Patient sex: F
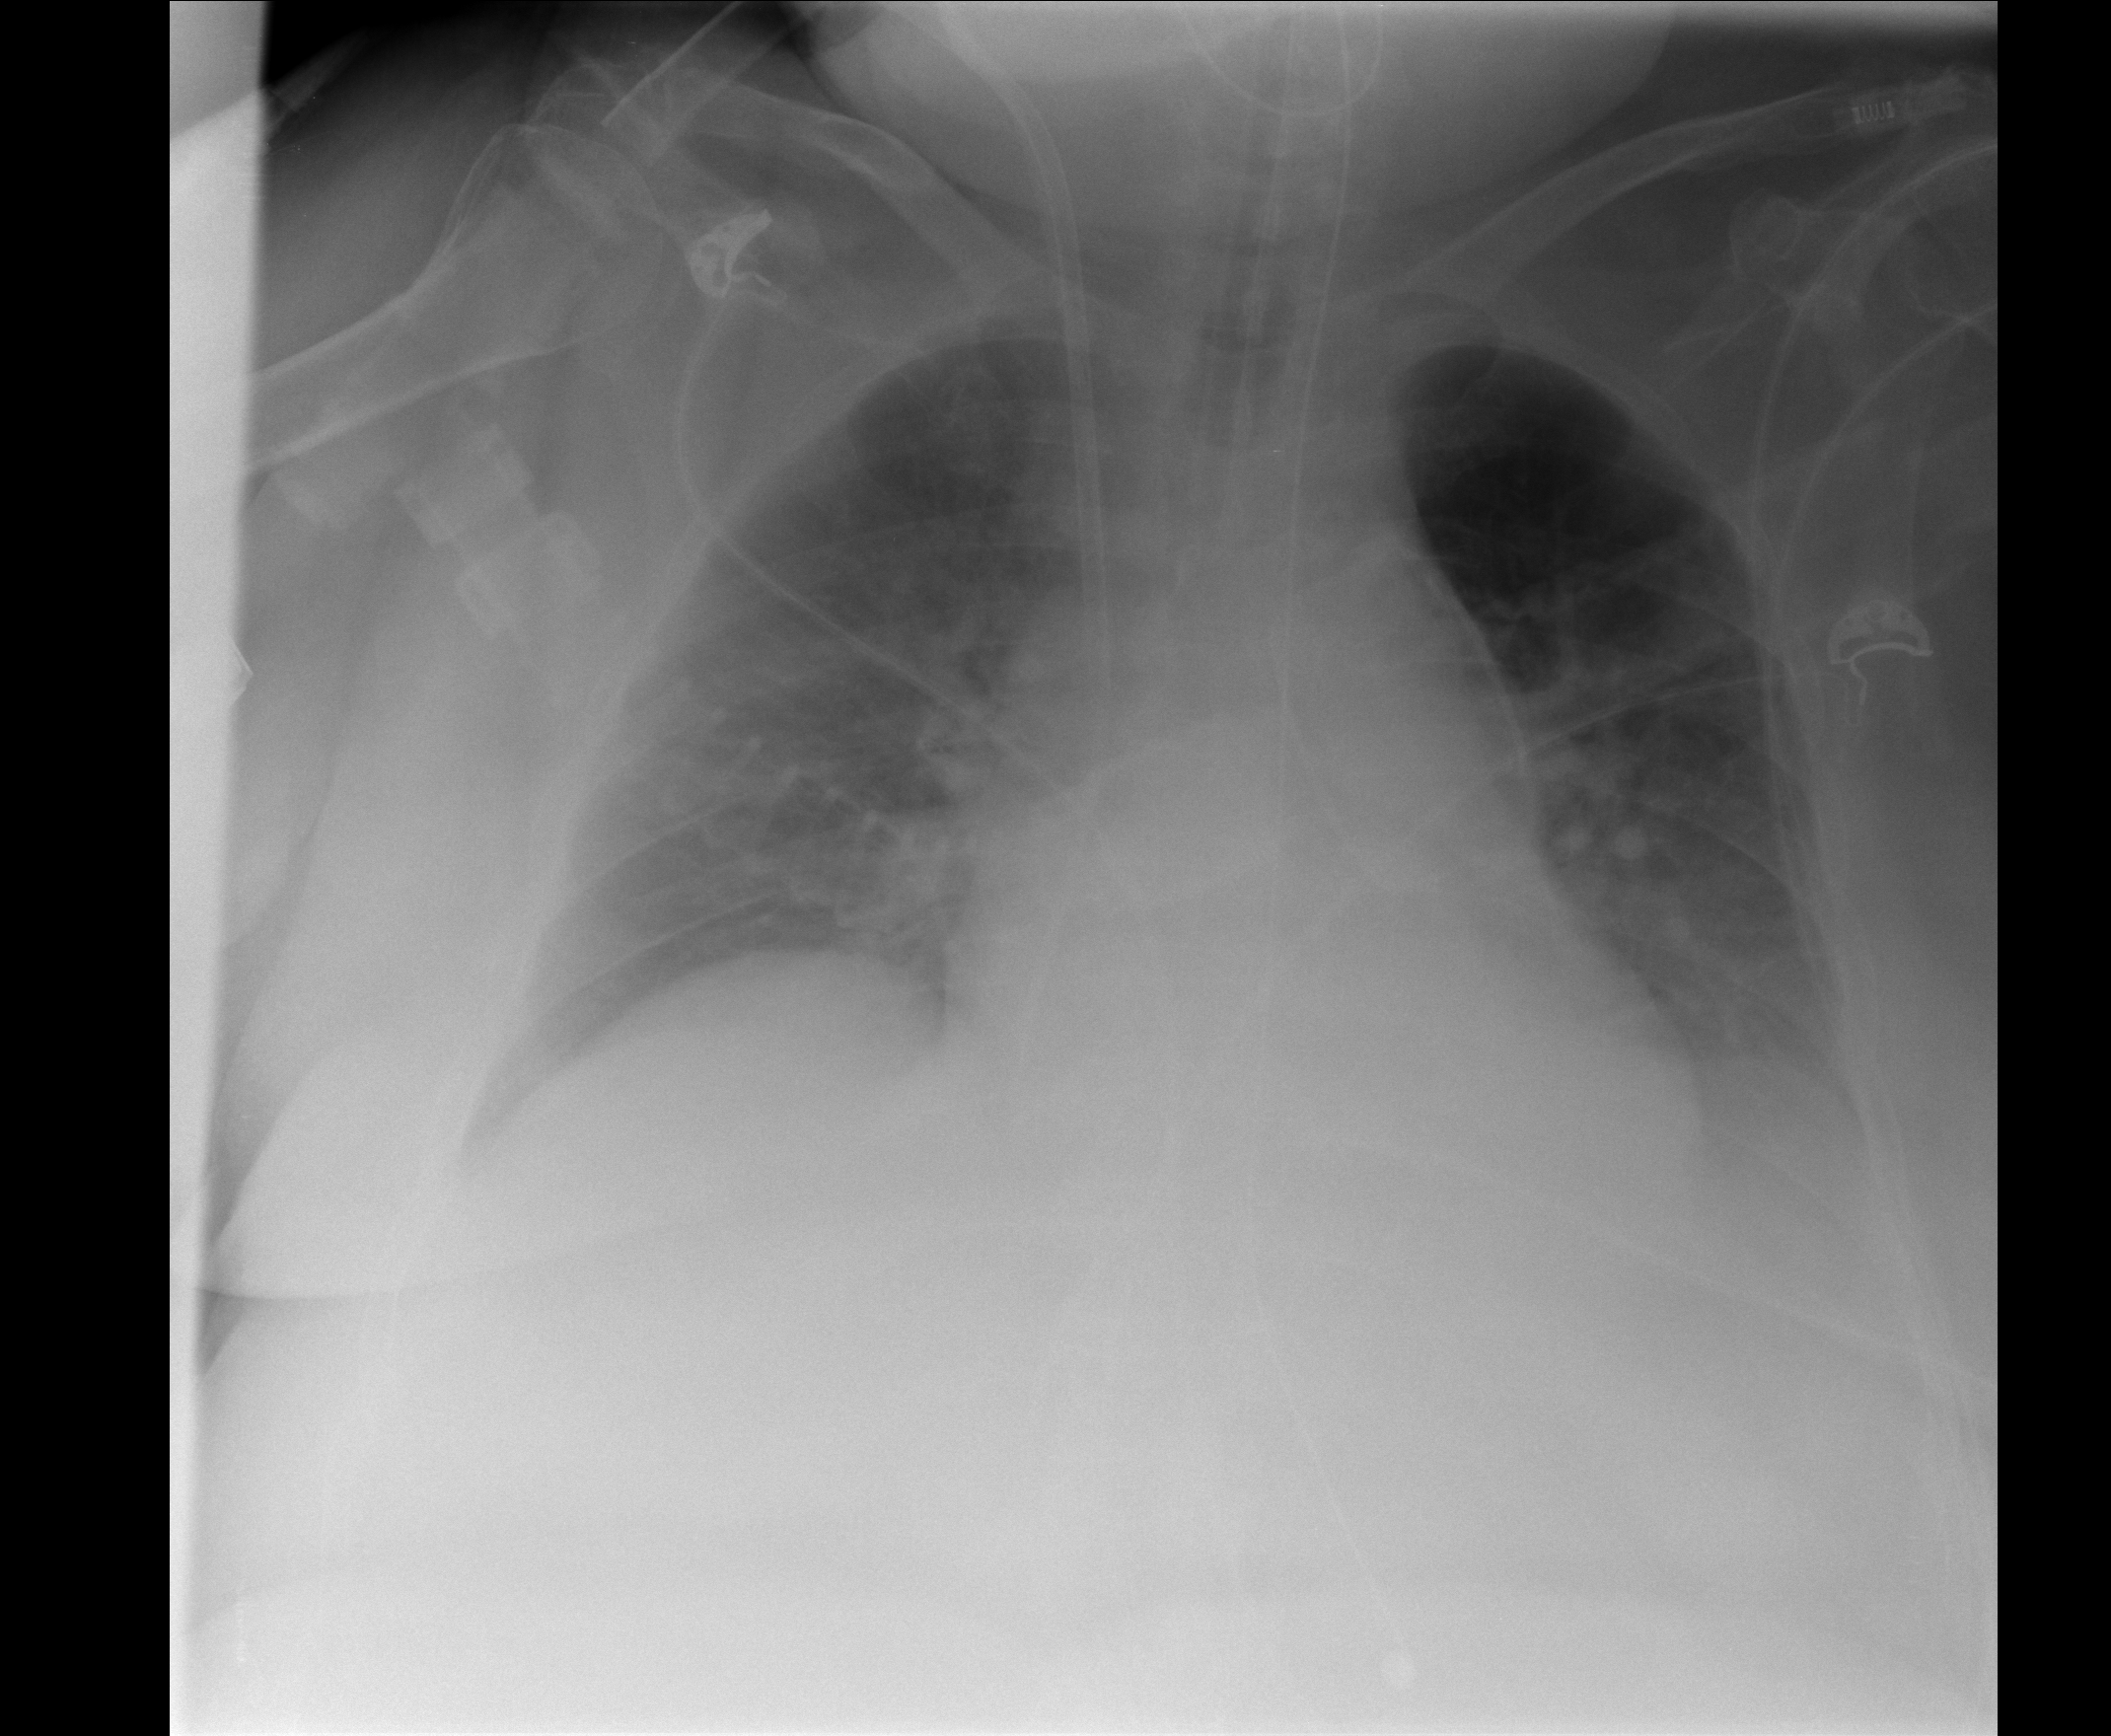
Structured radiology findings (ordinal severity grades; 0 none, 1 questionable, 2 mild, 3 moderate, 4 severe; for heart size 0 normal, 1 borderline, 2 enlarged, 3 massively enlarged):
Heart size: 0
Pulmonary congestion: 0
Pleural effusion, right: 2
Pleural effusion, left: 2
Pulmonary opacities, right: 0
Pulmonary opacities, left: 2
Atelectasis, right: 2
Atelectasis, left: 2